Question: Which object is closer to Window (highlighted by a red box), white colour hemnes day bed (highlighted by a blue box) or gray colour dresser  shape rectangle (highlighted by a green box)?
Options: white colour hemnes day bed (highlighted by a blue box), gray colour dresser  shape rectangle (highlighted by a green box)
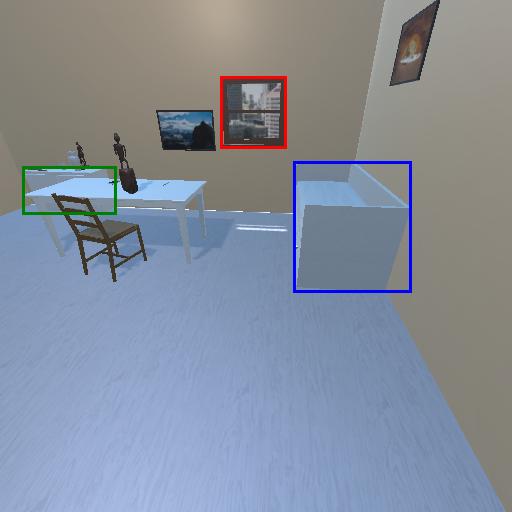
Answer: white colour hemnes day bed (highlighted by a blue box)